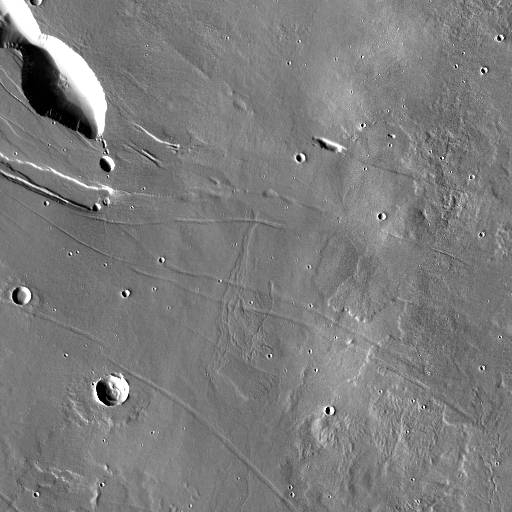
Crater classes present: Background, Other, Layered